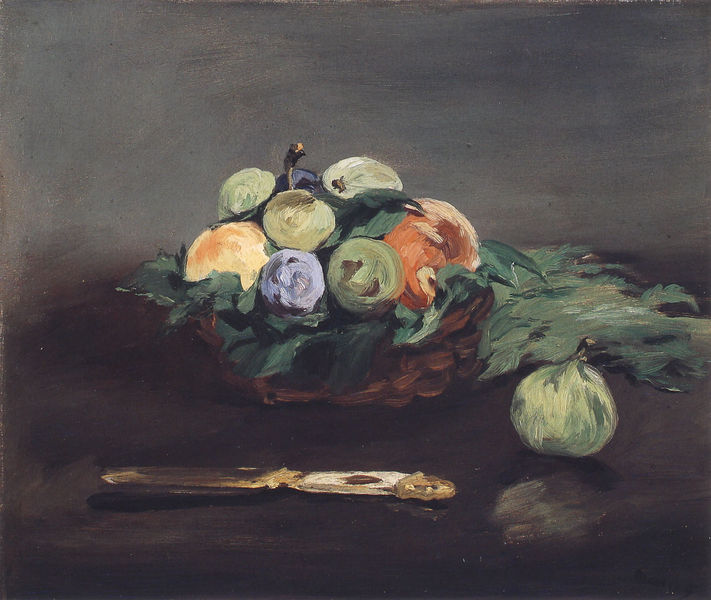
Titel: Obstkorb
Künstler: Édouard Manet
Institution: Boston, Museum of Fine Arts
Schlagwörter: blau, blätter, gemälde, grün, braun, grau, orange, tisch, obst, rot, messer, schale, öl, spiegelung, blatt, früchte, stilleben, stillleben, apfel, korb, metall, birne, birnen, pfirsich, pflaume, feige, apfelsine